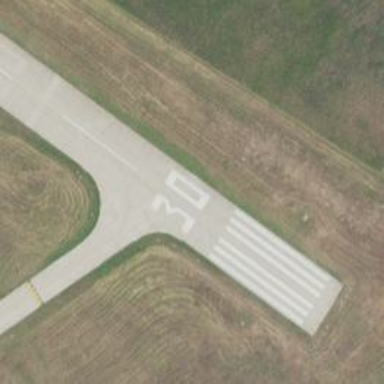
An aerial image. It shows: Runway at airport.